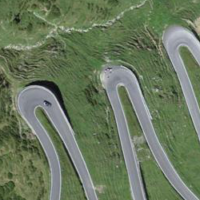
EUNIS habitat code: 26
Species observed at this site:
Rhododendron ferrugineum